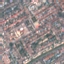
Land use / land cover class: Residential